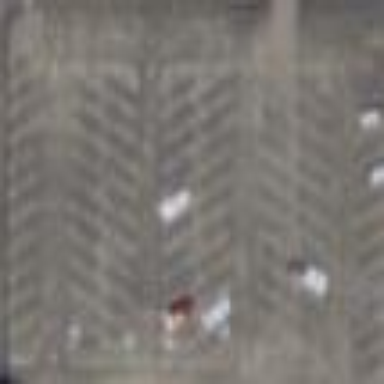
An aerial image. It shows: Parking area with asphalt surface.